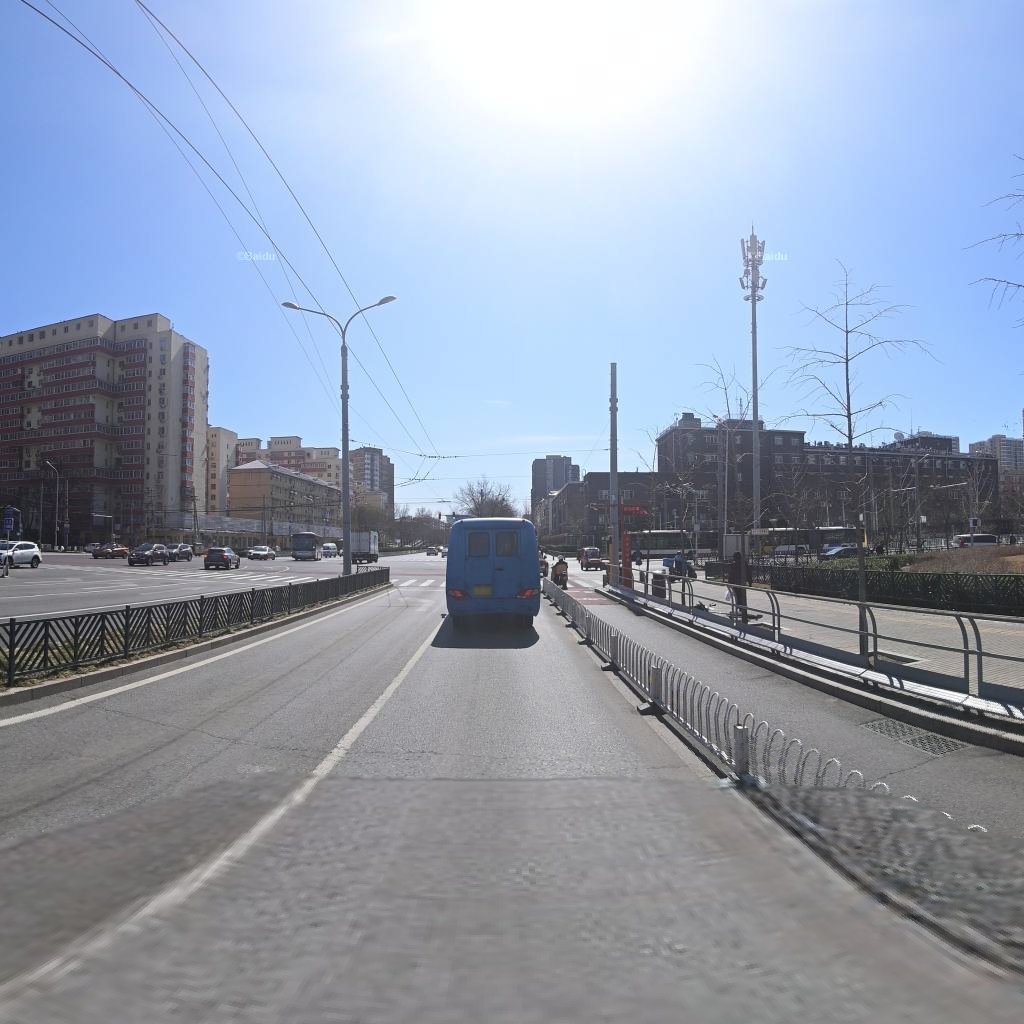
Region: Haidian
Road damage annotations: transverse crack, transverse crack